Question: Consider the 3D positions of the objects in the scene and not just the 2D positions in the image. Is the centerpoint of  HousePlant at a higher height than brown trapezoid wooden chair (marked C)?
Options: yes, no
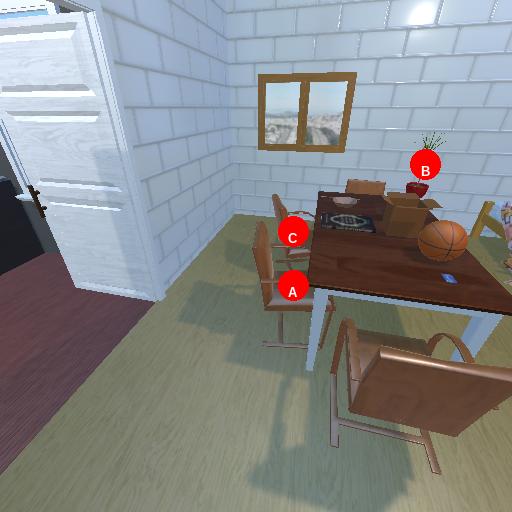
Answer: yes